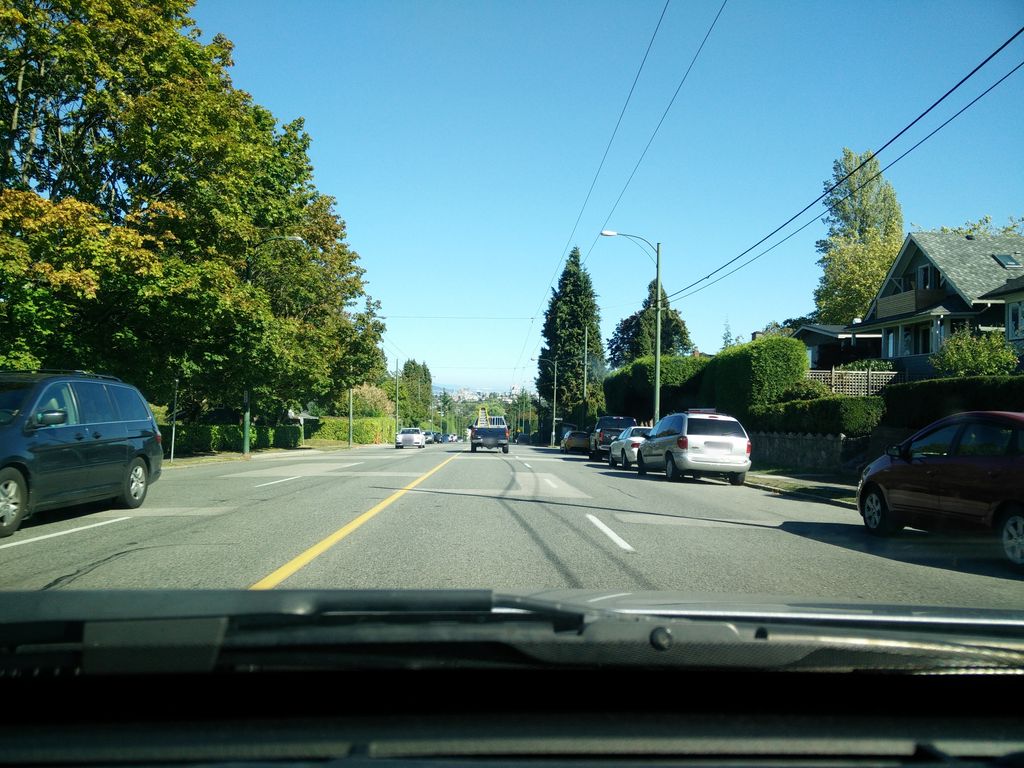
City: vancouver